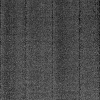
Atmospheric dust classification: dusty